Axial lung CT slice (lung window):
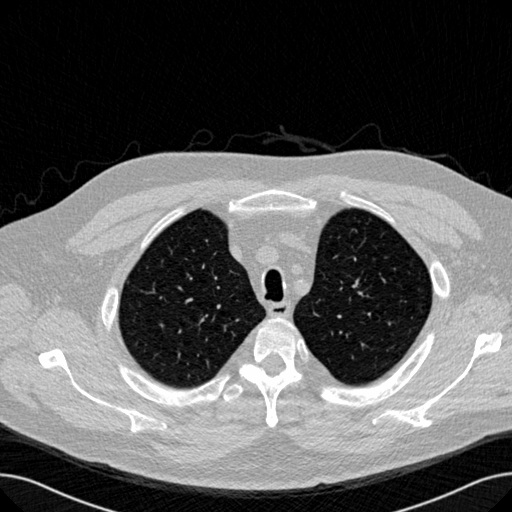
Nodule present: no